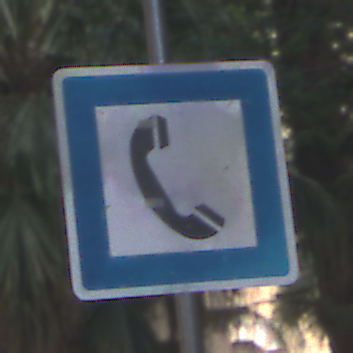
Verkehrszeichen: Fernsprecher
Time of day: MorningAfternoon
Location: Outdoor (Suburban)
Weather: PartlyCloudy
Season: NotSpecified
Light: Natural